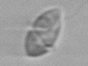
Label: Gyrodinium